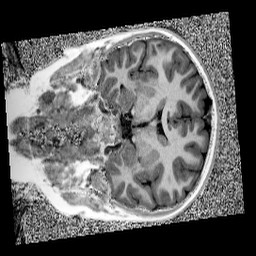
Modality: UNIT1
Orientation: coronal
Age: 8
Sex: male
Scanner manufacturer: siemens
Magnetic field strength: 3 T
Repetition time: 4 s
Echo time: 0.00303 s